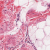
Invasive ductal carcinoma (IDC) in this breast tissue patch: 0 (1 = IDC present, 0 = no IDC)